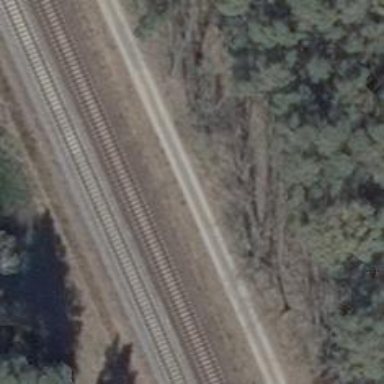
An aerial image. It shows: Gravel track of grade3 type.